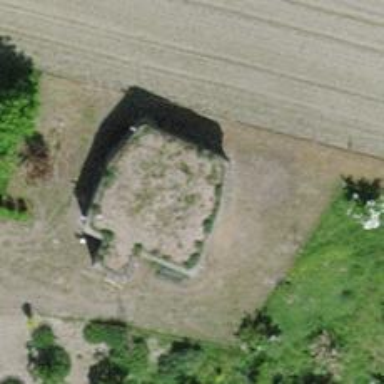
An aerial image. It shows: Bunker building.